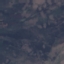
Land use / land cover: HerbaceousVegetation